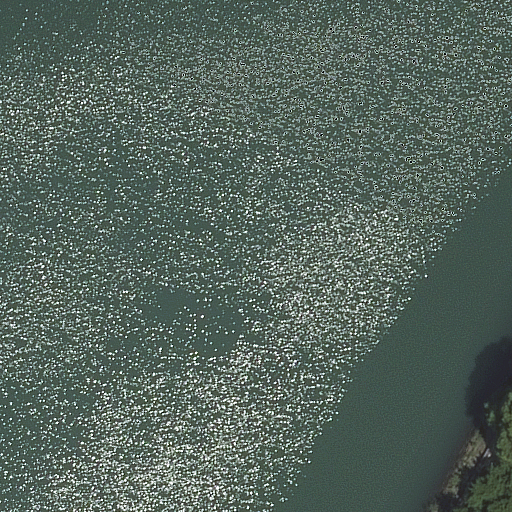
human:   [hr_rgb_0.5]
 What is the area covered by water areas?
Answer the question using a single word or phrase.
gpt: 10383m2

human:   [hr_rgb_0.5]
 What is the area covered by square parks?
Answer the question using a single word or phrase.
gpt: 0m2

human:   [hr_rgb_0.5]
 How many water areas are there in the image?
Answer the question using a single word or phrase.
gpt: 1

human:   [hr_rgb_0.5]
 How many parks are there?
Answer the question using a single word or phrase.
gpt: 1

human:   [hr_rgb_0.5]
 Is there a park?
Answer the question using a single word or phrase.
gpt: yes

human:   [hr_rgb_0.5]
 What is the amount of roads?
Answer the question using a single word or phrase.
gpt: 1

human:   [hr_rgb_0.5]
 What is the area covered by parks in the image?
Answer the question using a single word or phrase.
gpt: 10631m2

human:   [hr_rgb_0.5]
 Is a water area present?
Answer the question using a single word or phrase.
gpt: yes

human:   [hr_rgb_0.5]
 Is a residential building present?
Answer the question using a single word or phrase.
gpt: no

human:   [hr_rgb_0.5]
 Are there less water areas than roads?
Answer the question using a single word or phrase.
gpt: no

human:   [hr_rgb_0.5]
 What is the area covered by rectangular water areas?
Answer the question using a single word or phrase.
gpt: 10383m2

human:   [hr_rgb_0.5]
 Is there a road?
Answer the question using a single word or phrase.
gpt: yes

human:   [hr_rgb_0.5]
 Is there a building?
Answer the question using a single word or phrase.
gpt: no

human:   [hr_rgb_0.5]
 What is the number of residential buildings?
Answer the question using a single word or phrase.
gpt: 0

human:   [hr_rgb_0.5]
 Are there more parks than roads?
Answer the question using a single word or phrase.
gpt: no

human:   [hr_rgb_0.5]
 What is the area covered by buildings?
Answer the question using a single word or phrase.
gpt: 0m2

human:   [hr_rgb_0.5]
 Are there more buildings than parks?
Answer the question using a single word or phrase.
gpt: no

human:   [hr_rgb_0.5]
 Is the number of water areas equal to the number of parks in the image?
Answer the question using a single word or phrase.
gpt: yes

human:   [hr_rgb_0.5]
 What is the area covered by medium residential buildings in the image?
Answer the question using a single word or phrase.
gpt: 0m2

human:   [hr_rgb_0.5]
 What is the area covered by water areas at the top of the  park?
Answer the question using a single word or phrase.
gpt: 0m2

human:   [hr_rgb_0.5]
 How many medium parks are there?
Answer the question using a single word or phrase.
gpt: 0

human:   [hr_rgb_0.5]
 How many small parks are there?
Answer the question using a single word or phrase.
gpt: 0

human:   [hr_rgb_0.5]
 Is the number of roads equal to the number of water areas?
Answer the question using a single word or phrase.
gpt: yes

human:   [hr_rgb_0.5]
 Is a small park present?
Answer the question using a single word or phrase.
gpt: no

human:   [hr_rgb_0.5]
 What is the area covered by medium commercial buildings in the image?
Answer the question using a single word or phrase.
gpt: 0m2

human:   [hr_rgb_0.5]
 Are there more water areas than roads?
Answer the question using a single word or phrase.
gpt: no

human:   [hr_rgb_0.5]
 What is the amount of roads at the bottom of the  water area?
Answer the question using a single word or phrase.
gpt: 1

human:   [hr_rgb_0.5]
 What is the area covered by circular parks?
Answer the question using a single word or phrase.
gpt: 0m2

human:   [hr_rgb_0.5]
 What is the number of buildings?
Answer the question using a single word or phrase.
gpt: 0

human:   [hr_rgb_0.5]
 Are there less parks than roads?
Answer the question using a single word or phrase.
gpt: no

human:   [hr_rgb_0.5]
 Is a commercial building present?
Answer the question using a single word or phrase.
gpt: no

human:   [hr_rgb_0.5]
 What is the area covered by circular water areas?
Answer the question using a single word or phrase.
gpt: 0m2

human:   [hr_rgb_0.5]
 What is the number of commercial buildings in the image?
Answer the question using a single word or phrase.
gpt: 0

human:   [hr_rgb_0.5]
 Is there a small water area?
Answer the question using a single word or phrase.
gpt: no

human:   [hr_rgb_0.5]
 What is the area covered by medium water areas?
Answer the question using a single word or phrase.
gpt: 0m2

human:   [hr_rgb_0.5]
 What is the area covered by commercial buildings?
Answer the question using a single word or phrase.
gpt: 0m2

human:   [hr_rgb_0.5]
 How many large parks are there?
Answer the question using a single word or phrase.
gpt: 1

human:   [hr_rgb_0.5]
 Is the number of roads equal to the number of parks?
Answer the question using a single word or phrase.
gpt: yes

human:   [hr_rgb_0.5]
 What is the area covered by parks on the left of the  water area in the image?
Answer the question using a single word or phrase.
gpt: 0m2

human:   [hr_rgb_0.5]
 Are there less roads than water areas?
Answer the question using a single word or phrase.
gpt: no

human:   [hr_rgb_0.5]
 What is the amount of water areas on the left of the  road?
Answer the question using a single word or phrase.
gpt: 0

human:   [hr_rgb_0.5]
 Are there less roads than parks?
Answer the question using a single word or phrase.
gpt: no

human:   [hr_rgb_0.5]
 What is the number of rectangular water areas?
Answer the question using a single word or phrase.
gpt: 1

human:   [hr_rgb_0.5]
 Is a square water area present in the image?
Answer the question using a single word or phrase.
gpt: no

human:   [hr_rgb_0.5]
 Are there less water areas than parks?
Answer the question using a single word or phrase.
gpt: no

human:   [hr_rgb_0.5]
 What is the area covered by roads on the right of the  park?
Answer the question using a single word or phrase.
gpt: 0m2

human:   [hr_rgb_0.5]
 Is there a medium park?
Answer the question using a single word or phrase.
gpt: no

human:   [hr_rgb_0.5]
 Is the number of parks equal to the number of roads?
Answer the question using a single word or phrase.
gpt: yes

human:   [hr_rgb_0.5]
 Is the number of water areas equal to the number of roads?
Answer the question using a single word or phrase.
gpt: yes

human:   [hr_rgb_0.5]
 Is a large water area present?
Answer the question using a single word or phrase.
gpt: yes

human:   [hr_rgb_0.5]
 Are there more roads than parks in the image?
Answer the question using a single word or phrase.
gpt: no

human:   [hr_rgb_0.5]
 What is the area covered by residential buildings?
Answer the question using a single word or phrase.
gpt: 0m2

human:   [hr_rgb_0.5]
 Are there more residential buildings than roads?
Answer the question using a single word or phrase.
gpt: no

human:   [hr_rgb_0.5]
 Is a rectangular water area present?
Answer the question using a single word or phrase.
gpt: yes

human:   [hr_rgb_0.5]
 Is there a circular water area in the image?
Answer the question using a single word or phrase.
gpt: no

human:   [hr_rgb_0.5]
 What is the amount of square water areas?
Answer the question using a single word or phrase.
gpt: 0

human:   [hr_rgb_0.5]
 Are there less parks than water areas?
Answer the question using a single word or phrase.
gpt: no

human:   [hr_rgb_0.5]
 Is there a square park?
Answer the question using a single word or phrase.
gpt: no

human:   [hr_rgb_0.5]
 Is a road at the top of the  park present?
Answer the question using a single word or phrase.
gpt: no

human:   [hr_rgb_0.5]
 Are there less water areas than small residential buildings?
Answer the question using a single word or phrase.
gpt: no

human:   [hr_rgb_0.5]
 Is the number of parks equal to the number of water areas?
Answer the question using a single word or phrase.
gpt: yes

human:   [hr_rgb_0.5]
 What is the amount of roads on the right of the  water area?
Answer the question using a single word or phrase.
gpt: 1

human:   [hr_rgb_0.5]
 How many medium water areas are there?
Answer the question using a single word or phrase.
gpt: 0

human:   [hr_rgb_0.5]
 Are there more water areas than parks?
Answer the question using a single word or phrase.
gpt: no